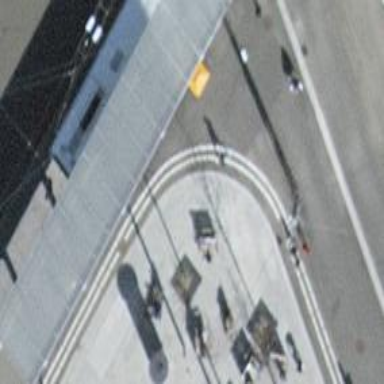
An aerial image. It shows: Shelter for public transport located on roof.